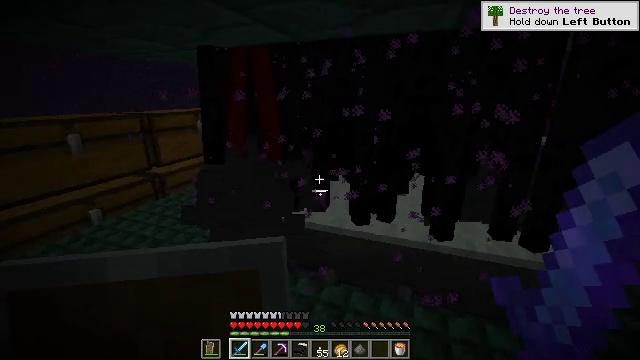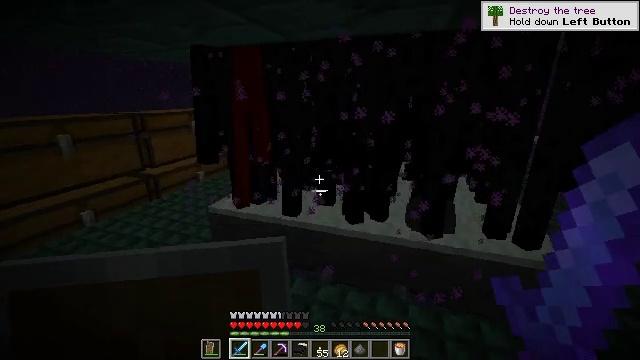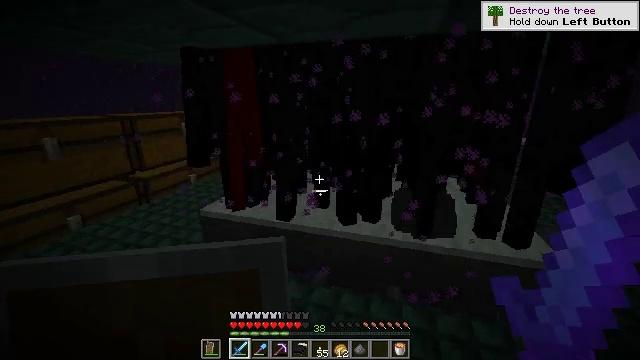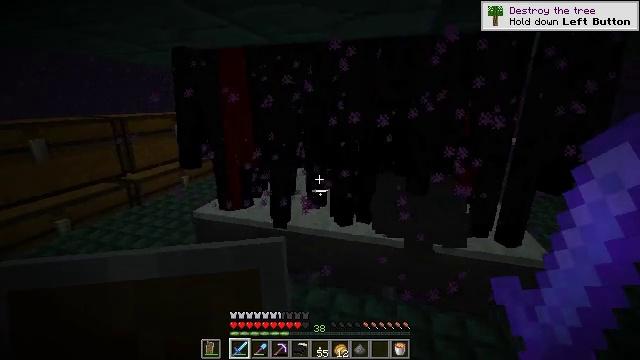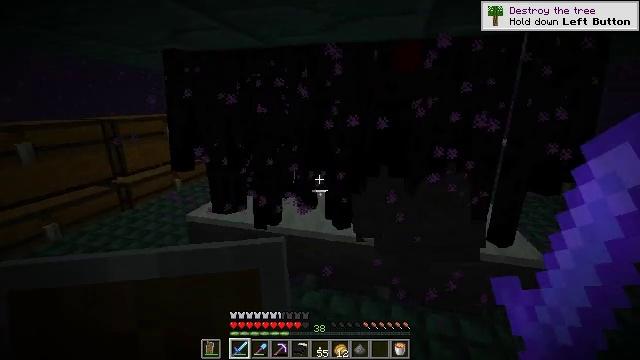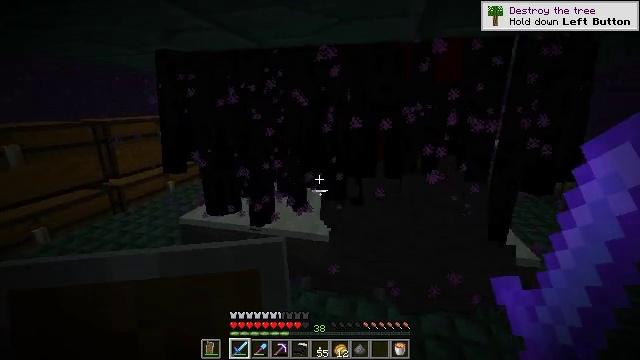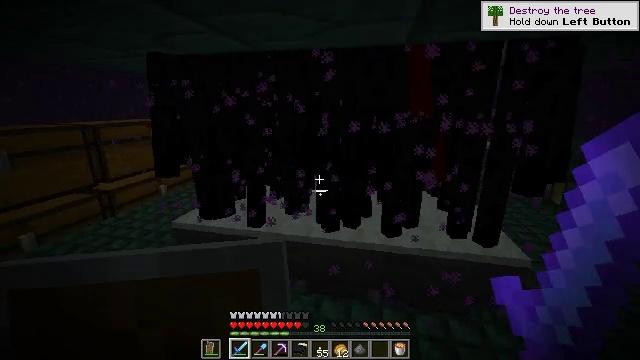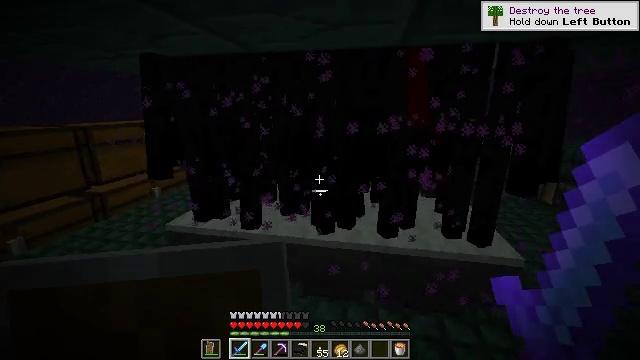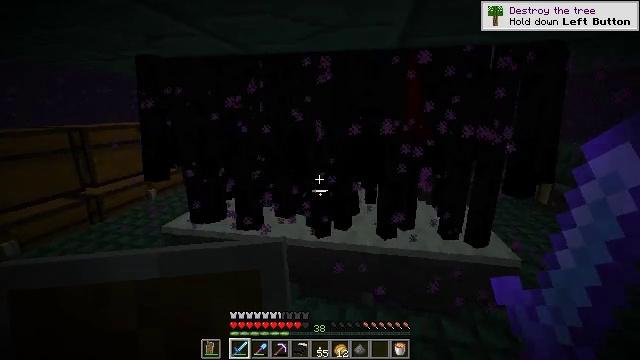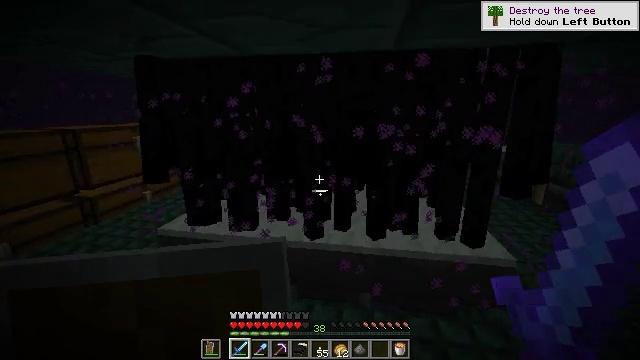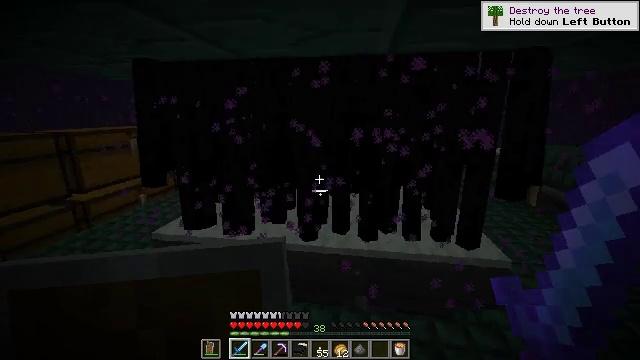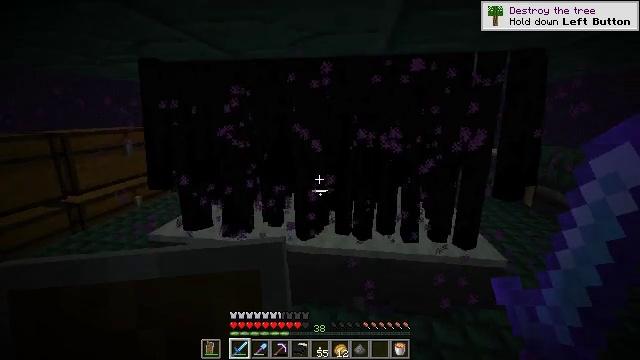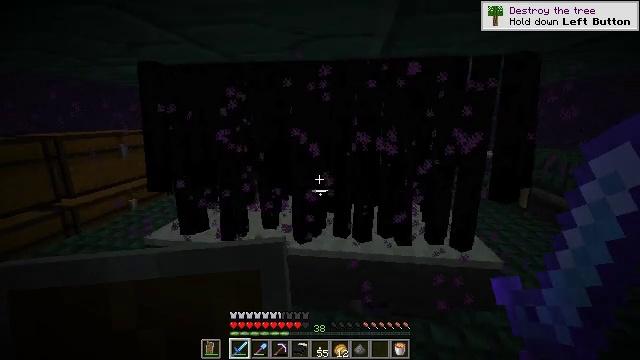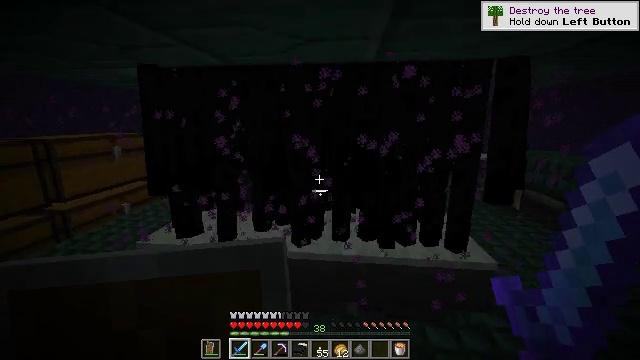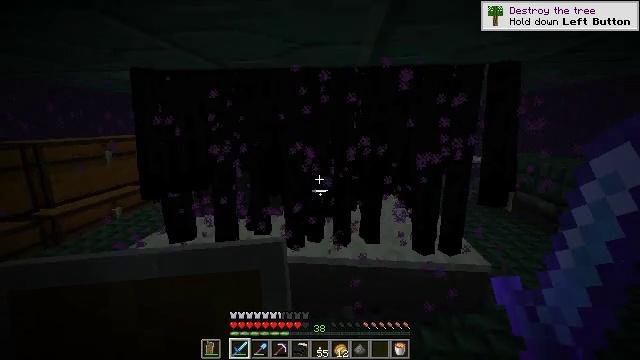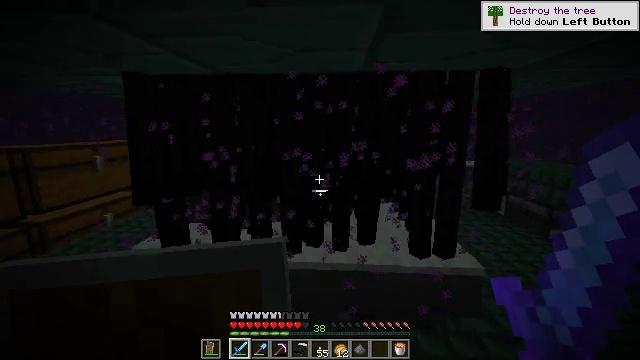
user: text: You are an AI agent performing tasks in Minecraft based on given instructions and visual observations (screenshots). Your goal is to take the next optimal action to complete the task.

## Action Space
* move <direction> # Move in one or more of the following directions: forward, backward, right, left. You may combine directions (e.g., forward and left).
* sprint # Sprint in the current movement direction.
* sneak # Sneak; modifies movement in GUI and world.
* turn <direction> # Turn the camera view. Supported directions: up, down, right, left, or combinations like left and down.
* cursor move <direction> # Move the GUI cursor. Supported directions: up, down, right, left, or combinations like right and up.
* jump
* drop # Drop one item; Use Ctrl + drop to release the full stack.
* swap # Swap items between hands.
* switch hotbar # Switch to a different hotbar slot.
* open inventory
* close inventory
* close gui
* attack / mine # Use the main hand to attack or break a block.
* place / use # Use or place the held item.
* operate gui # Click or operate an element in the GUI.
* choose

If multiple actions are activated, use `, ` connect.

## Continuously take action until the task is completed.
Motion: motion action
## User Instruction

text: Hunt the enderman.
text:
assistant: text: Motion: turn right
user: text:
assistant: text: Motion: turn right
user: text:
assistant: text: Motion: turn right
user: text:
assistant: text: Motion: turn right
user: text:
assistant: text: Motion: turn right
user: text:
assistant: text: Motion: turn right
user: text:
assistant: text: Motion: turn right
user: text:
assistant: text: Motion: no_op
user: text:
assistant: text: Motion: no_op
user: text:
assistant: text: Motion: no_op
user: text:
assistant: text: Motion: no_op
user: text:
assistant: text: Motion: no_op
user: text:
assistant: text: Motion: turn right
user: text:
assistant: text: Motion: turn right
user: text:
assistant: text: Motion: turn right and up
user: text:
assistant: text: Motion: no_op
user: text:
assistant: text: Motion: no_op
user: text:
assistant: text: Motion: no_op
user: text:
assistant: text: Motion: no_op
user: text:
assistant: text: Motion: no_op
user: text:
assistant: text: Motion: no_op
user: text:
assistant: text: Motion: no_op
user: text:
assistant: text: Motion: no_op
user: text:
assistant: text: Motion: no_op
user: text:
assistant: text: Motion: no_op
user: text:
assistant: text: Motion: no_op
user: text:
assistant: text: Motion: no_op
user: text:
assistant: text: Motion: no_op
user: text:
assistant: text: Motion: no_op
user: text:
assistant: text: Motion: no_op